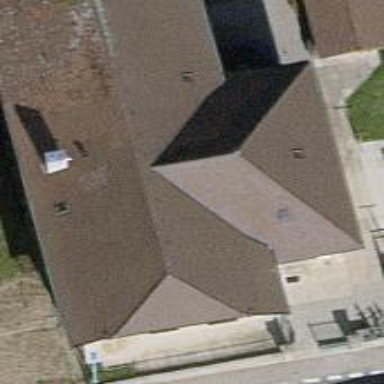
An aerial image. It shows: Detached building with gambrel roof design.